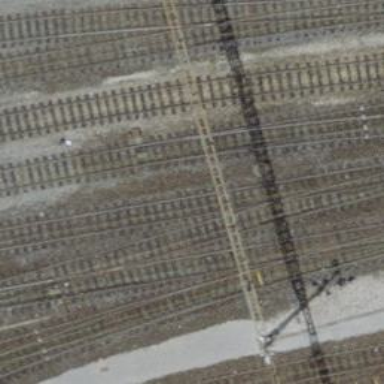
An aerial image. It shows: Railway switch.